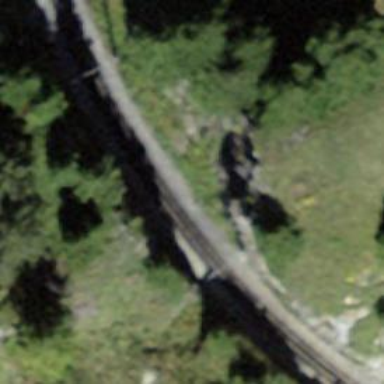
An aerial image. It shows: Narrow-gauge railway with electrified contact line.